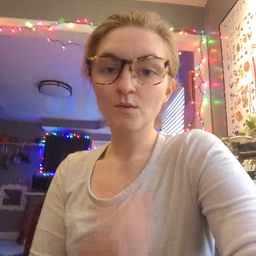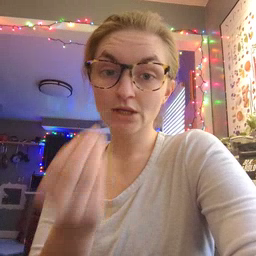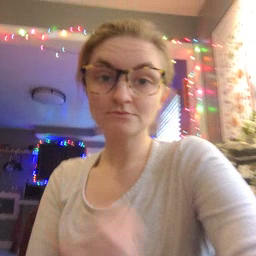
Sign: wolf